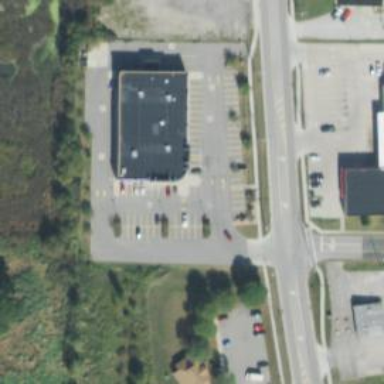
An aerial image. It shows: Retail area.